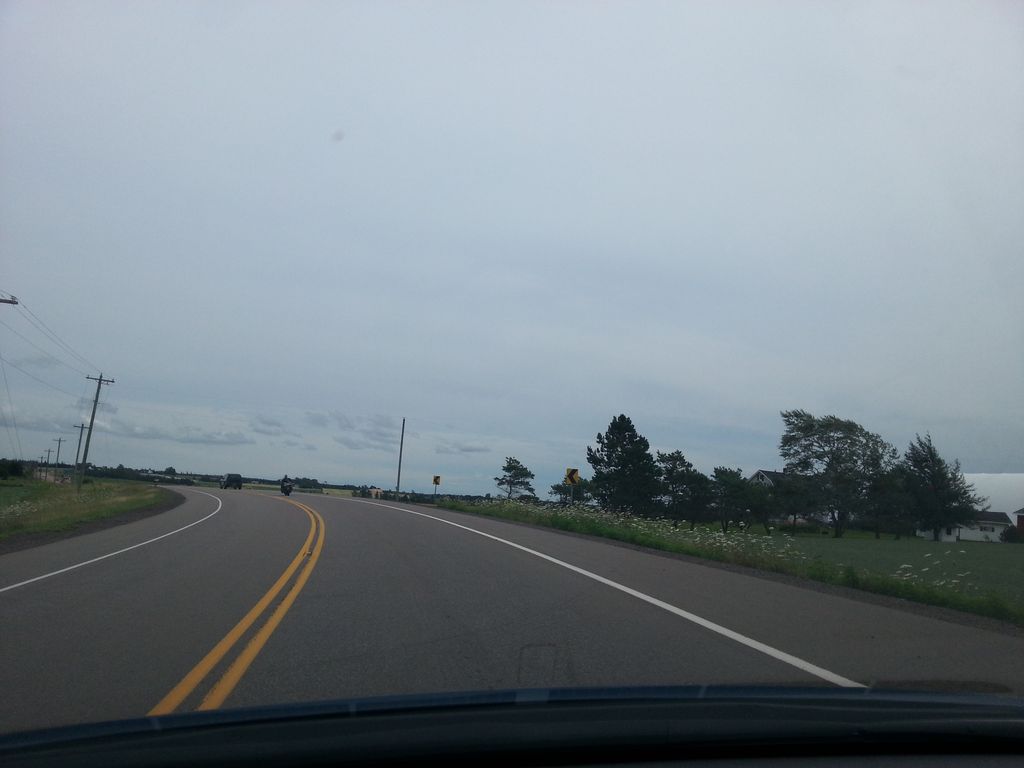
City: charlottetown